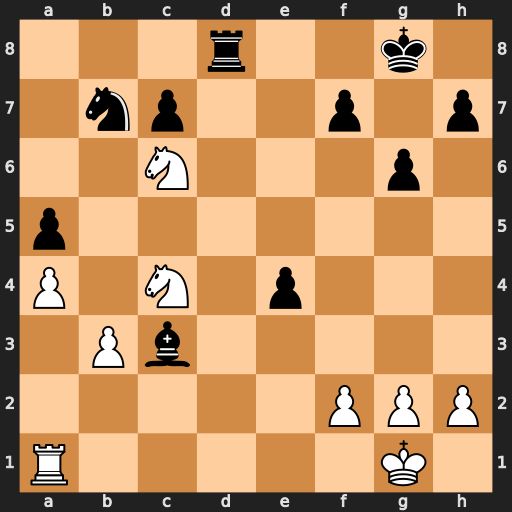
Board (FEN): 3r2k1/1np2p1p/2N3p1/p7/P1N1p3/1Pb5/5PPP/R5K1
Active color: w
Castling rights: -
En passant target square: -
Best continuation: Nxd8